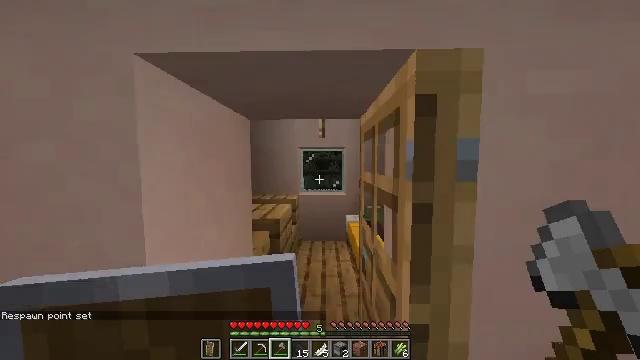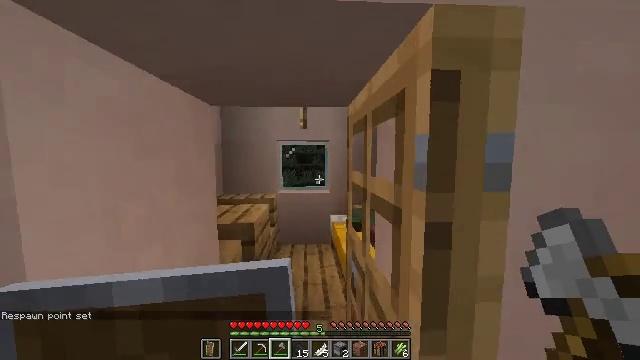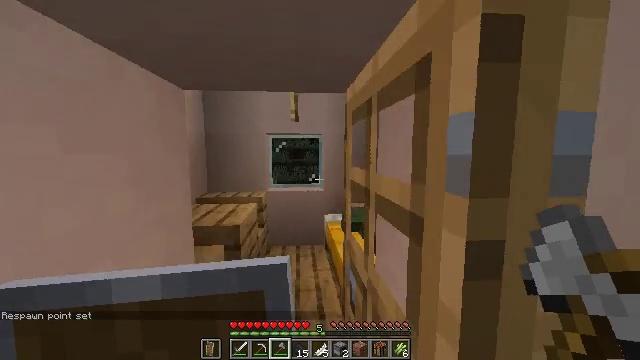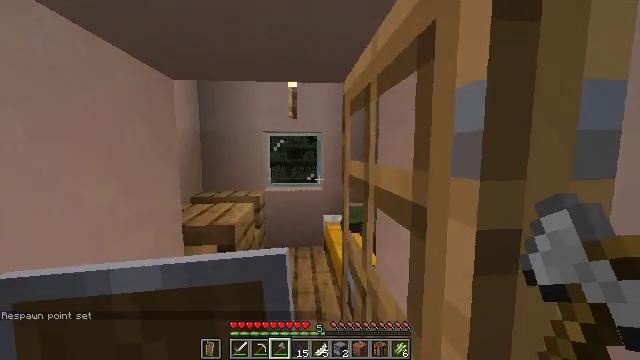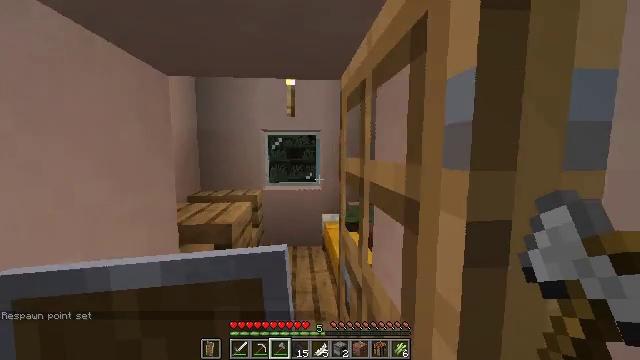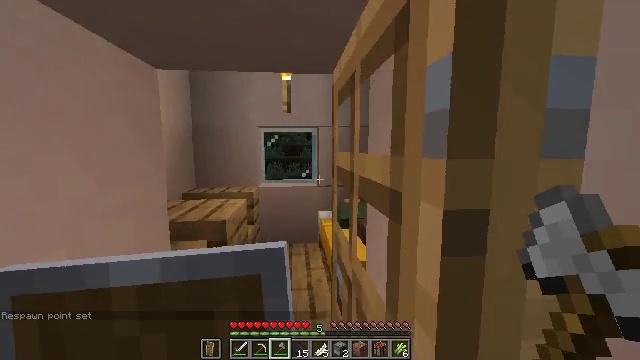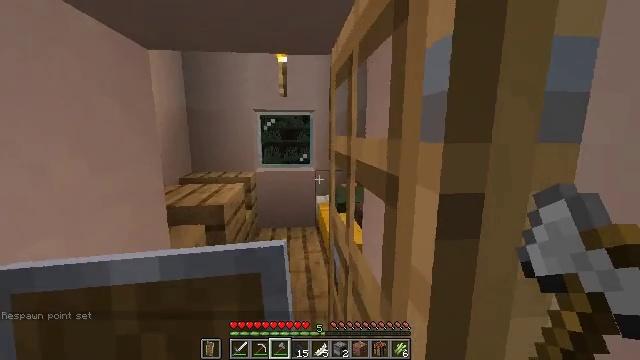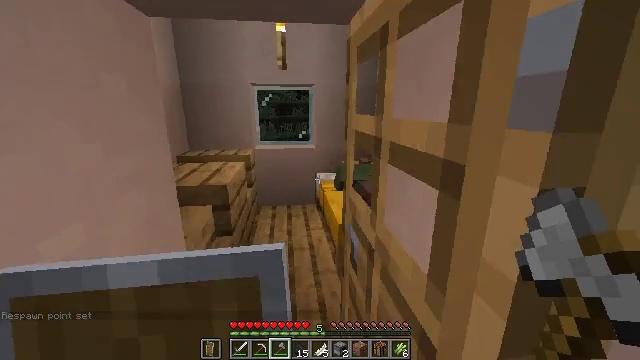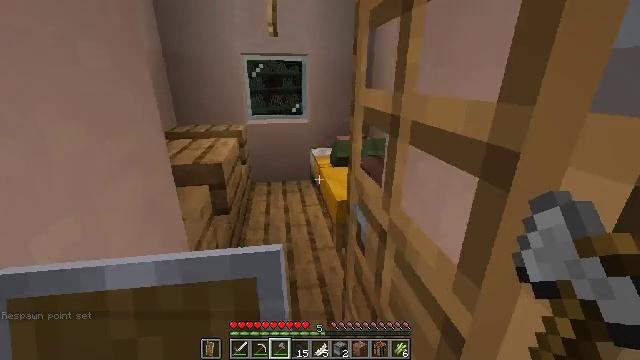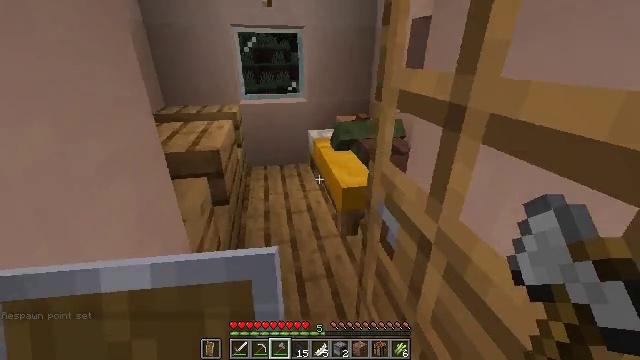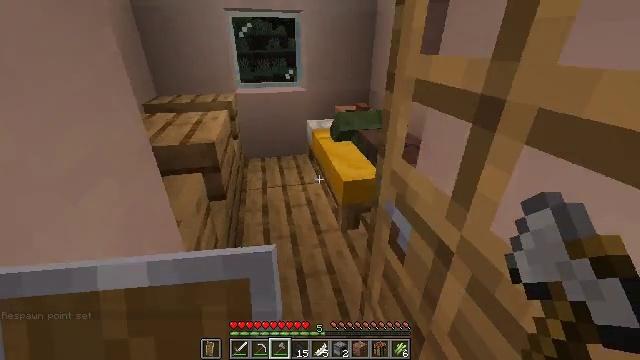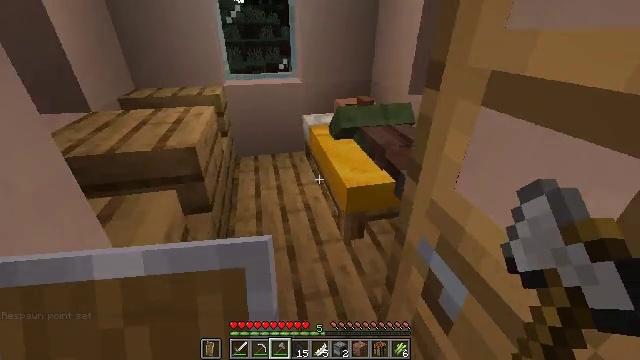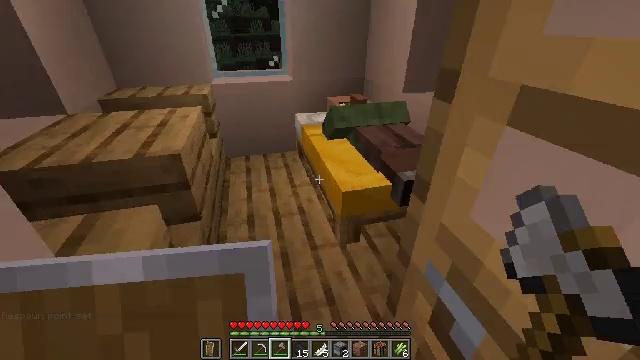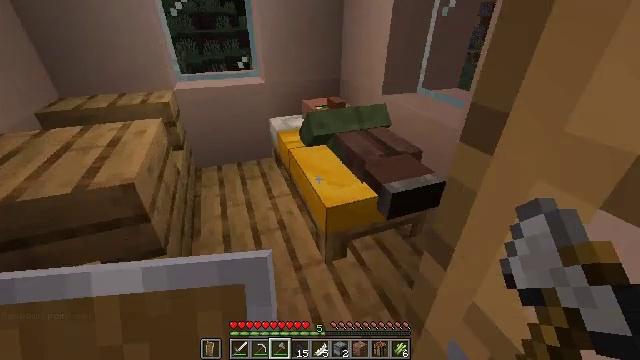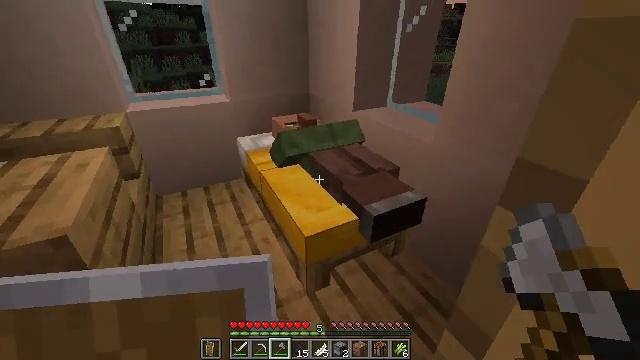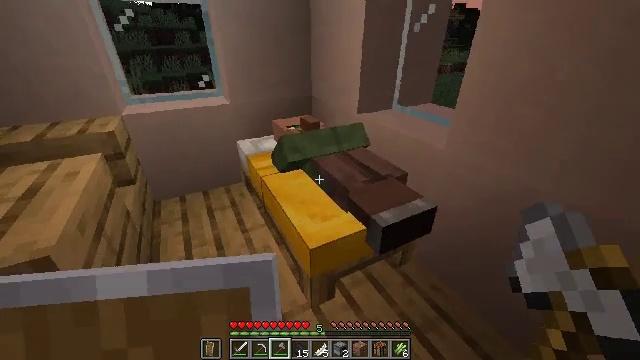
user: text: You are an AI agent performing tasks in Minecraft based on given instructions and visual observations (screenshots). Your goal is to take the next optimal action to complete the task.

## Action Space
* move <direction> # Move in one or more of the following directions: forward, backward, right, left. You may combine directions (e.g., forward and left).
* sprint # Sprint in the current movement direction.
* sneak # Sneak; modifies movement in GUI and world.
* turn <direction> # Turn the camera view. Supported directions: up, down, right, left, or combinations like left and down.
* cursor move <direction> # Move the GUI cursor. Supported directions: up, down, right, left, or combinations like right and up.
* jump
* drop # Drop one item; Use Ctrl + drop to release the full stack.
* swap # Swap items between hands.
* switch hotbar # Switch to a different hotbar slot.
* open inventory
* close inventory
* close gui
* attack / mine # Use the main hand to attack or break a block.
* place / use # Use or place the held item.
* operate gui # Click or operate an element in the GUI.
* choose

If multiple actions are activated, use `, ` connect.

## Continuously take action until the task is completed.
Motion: motion action
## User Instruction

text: Destroy the wheat to collect it.
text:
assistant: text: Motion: move forward, turn right and down
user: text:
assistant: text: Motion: move forward, turn right
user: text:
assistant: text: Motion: move forward
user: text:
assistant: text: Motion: move forward
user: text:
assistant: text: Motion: move forward
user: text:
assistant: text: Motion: move forward and move left, turn down
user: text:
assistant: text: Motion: move forward and move left, turn right and down
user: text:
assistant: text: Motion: move forward and move left, turn right and down
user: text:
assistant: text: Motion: move forward, turn right and down
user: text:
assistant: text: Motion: move forward, turn down
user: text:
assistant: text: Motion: move forward, turn right and down
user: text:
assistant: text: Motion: move forward, turn right
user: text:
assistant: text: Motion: move forward, turn right
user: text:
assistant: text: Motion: turn right and up
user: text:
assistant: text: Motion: no_op
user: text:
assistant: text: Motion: use / place
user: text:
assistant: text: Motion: use / place
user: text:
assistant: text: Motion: use / place
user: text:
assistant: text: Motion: no_op
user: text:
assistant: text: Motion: no_op
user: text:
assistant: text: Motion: turn left and down
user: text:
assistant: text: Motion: turn left and down
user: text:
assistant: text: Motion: turn down
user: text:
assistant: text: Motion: no_op
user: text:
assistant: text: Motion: no_op
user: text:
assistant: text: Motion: turn right
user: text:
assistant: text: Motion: turn right
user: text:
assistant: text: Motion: turn right
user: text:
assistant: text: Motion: turn right
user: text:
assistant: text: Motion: turn right, use / place